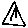
Label: triangle